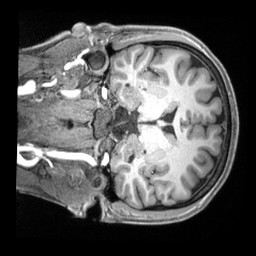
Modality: T1w
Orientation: coronal
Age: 25
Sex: female
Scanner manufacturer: siemens
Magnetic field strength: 3 T
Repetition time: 2.4 s
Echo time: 0.00226 s